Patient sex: F
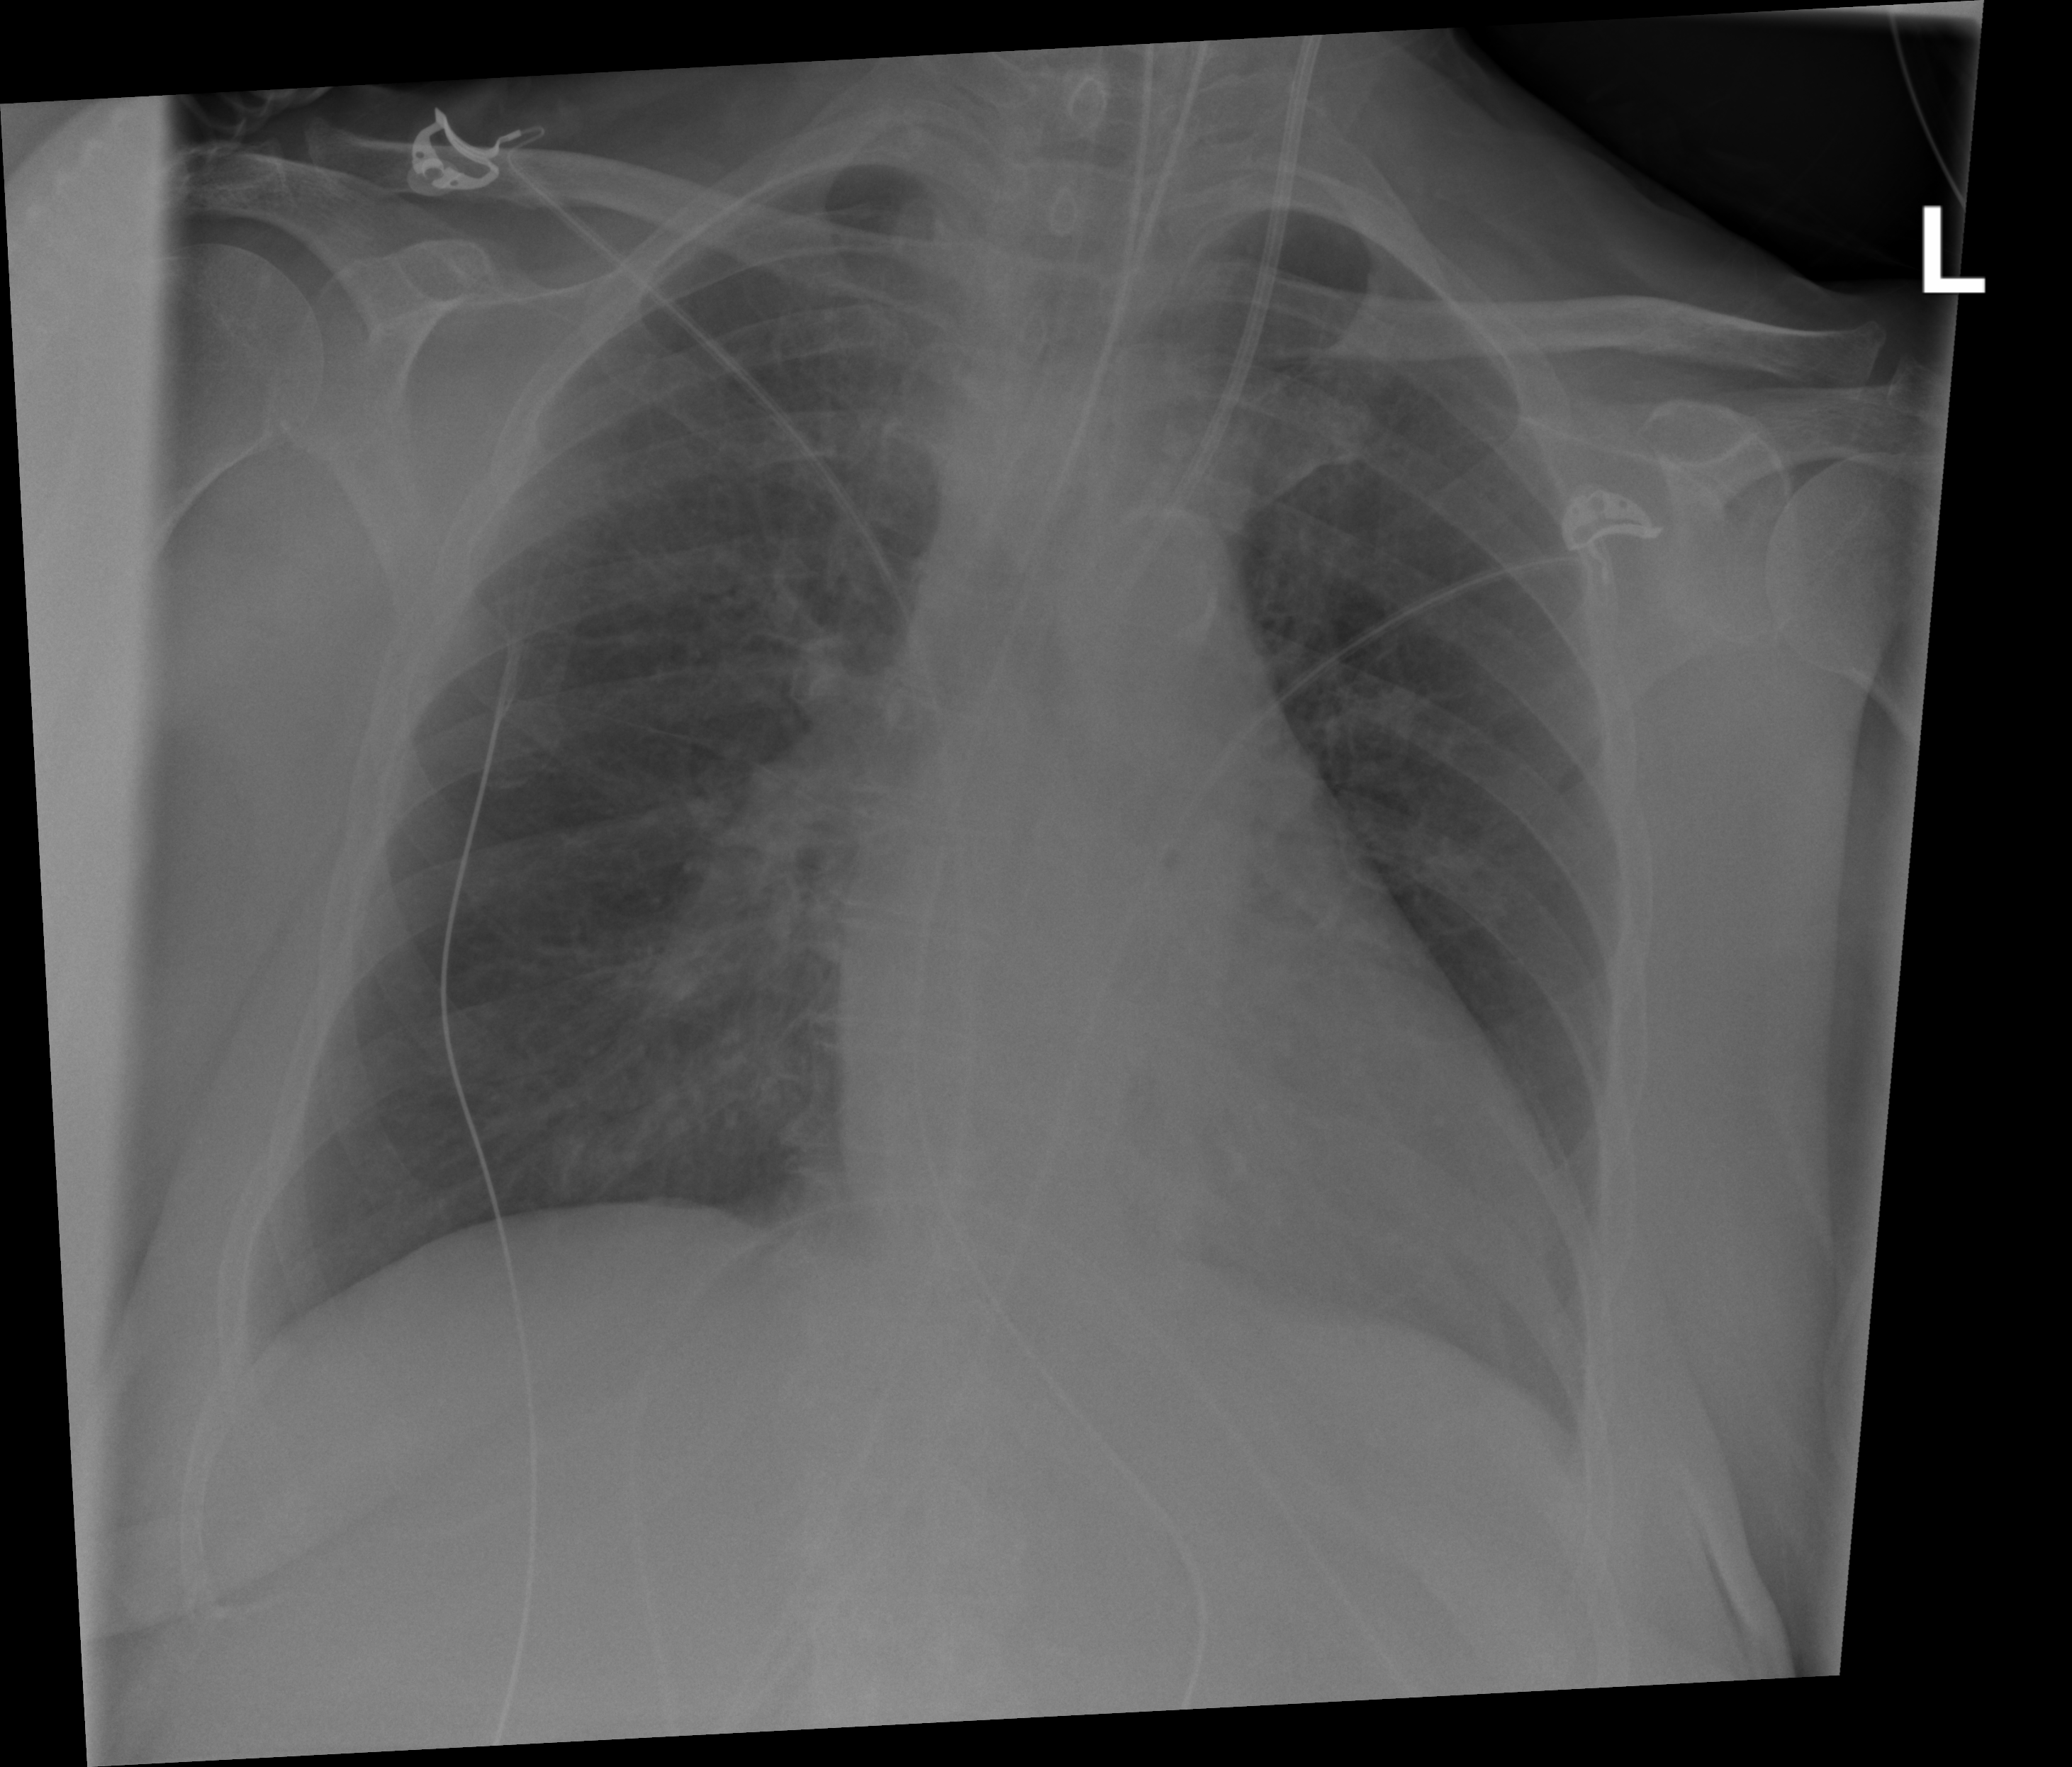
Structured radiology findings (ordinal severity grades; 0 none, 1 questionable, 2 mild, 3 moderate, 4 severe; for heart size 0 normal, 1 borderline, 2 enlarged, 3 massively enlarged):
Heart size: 1
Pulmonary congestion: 0
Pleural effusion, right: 0
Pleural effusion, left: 0
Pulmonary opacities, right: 0
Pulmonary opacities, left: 0
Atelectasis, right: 2
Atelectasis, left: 2